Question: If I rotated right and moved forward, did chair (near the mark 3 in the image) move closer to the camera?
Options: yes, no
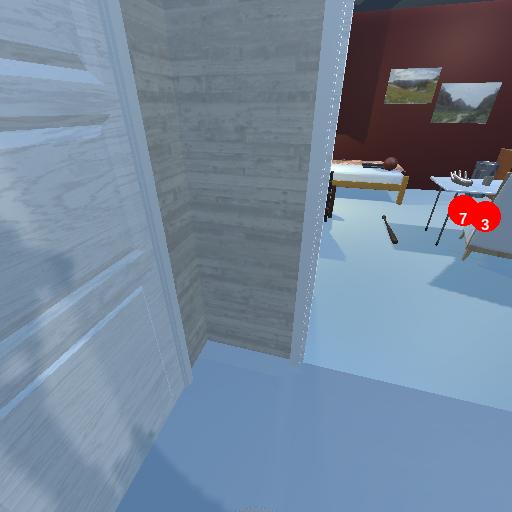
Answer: yes